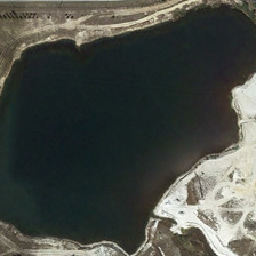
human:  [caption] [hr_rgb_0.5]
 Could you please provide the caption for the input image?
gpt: The pond is surrounded by winding roads.

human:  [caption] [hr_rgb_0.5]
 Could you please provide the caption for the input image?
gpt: The pond is surrounded by a winding road.

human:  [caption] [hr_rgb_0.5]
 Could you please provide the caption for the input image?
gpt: An irregular pond is near the road.

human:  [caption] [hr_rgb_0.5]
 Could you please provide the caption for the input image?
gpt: An irregular pond is near a road.

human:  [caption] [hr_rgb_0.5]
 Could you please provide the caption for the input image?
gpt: There is an irregular pond near the road.